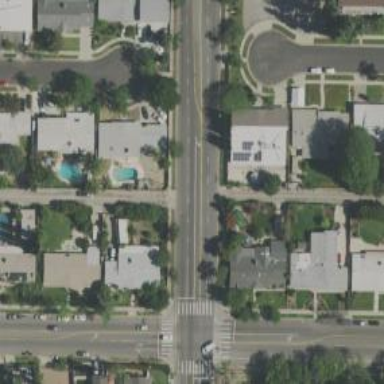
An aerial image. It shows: Secondary road with separate sidewalks.